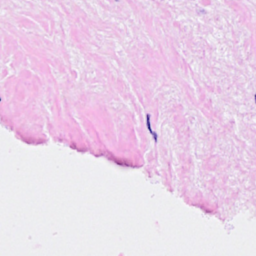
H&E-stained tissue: Breast